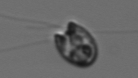
Label: flagellate_morphotype1